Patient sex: F
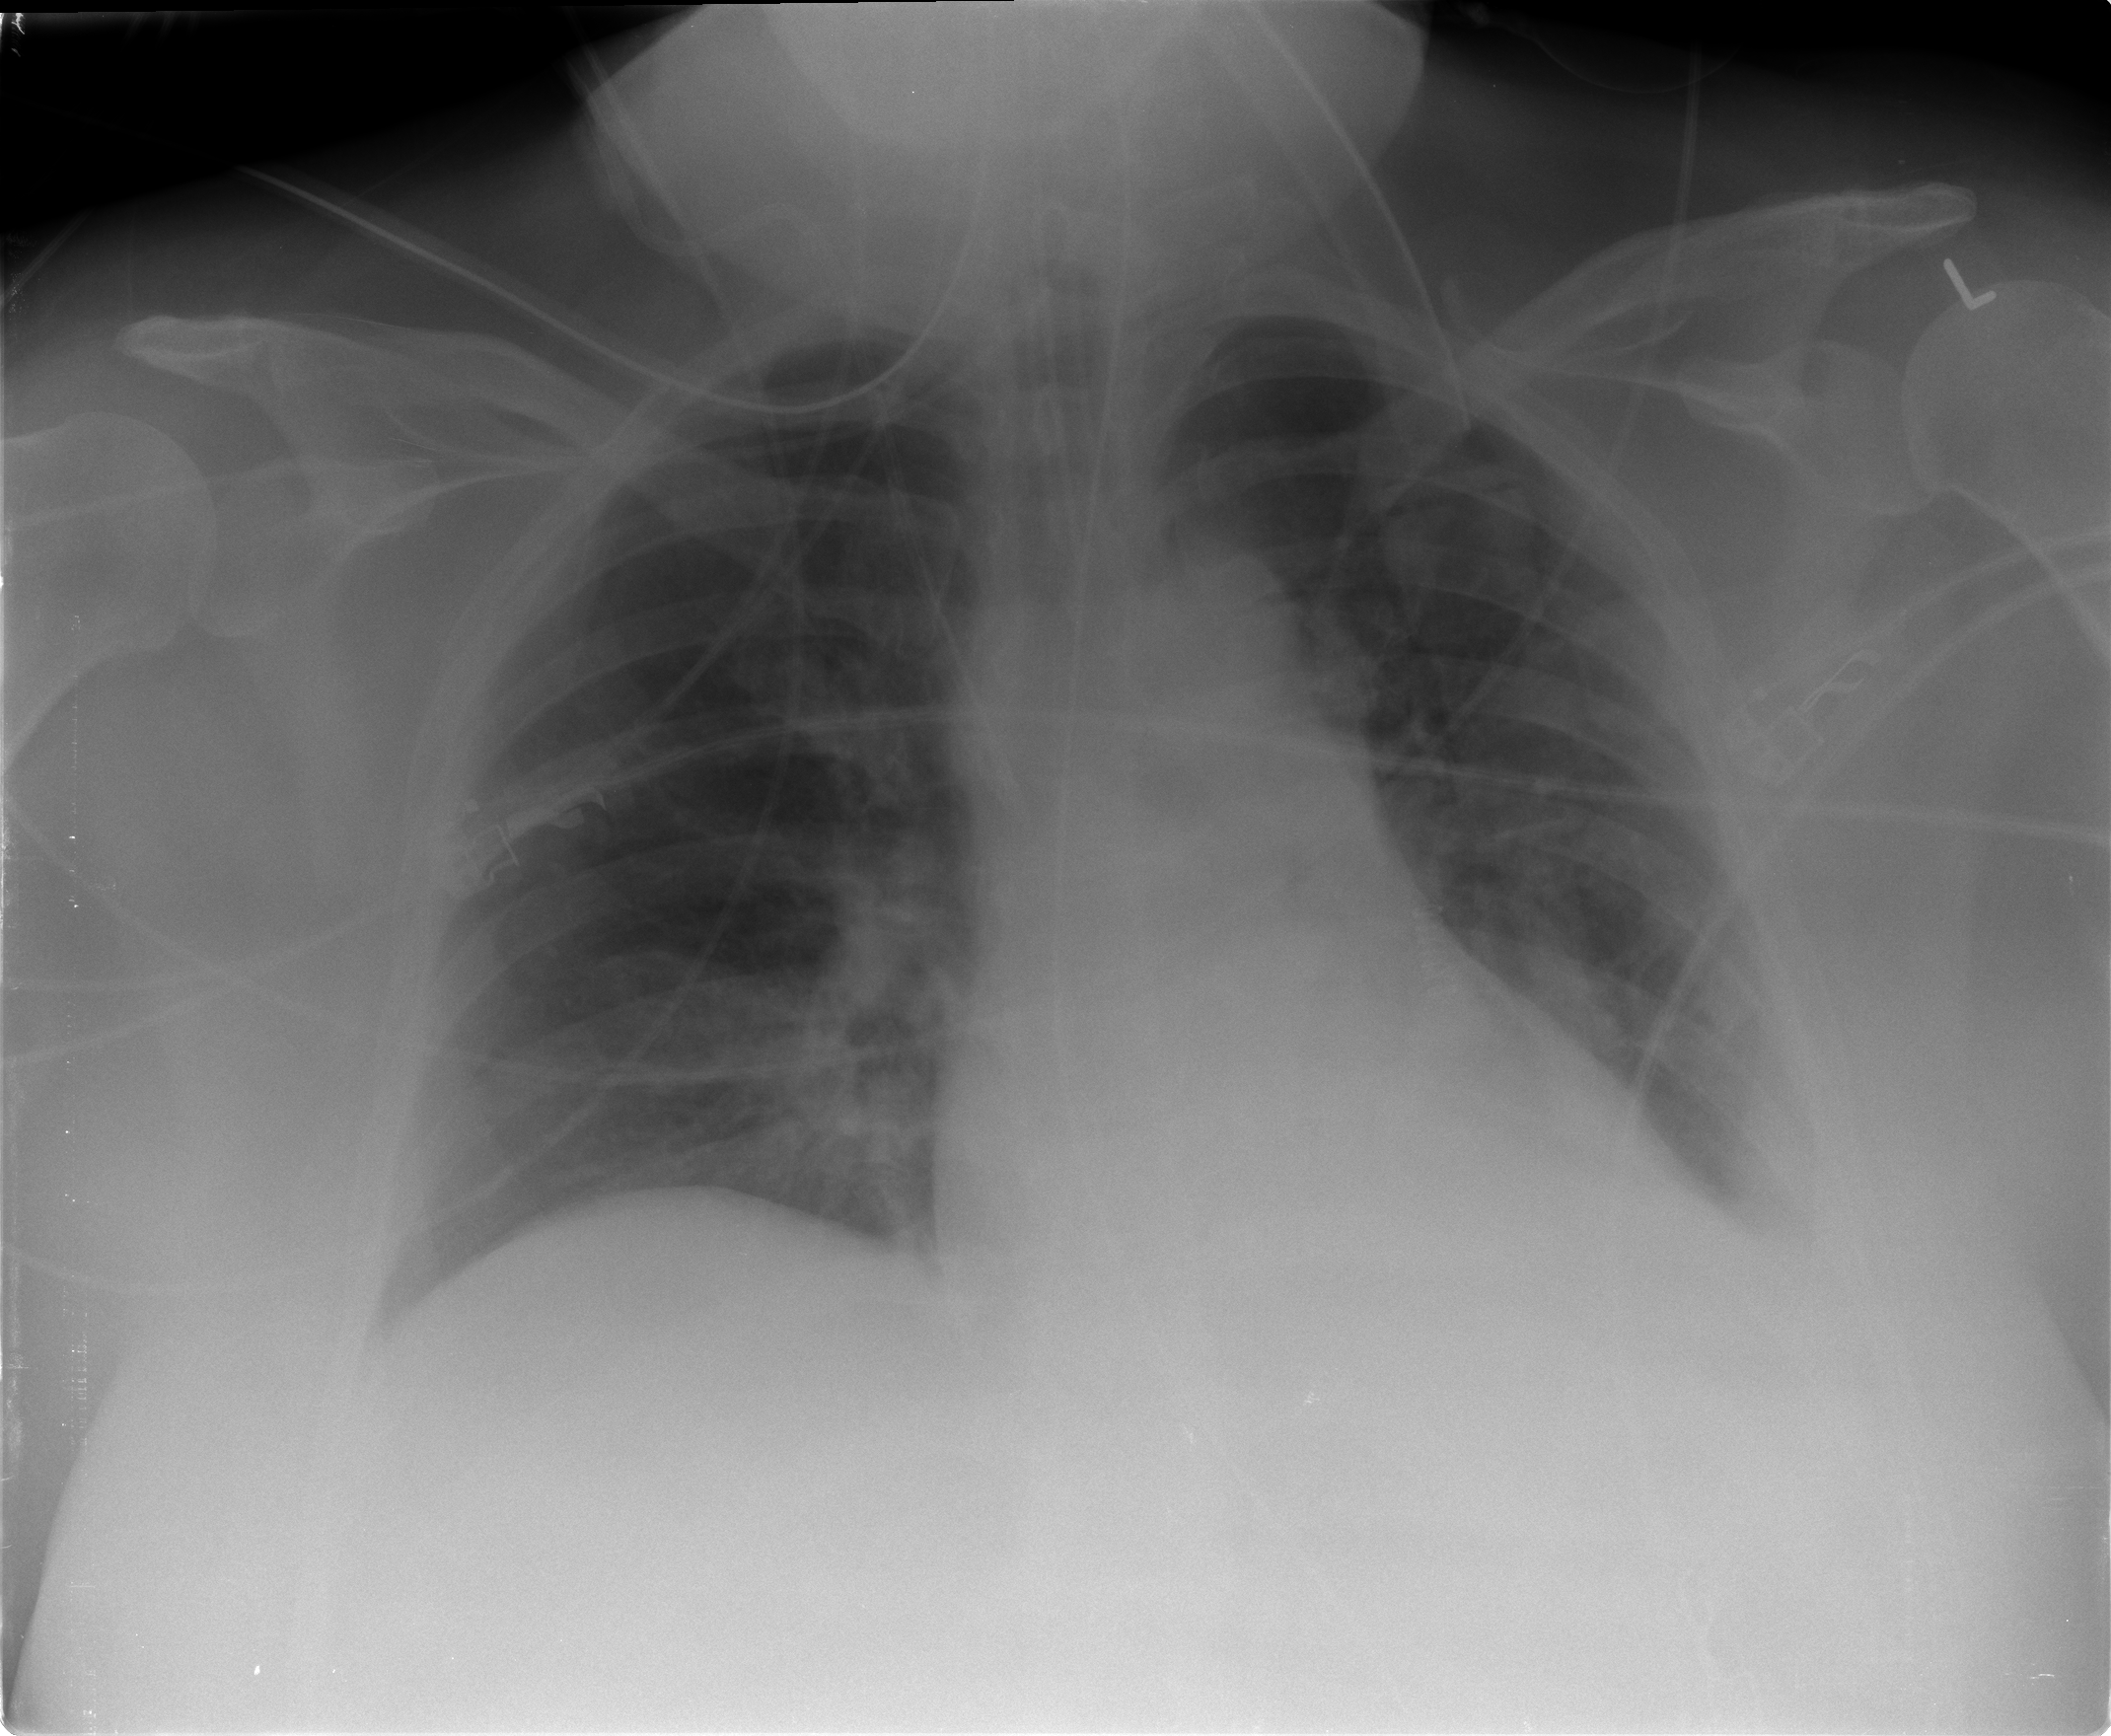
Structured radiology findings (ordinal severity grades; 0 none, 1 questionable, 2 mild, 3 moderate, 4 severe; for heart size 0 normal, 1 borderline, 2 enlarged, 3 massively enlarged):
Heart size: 0
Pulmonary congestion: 0
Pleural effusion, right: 0
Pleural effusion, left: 2
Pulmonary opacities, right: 1
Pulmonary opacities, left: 0
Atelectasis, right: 0
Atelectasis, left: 2